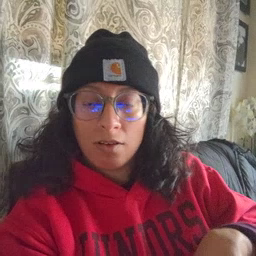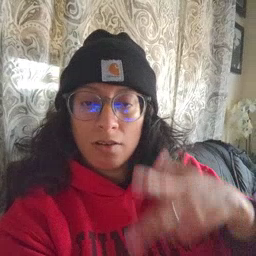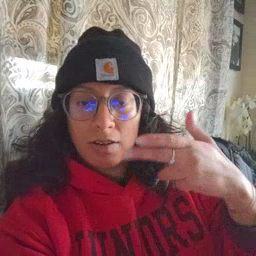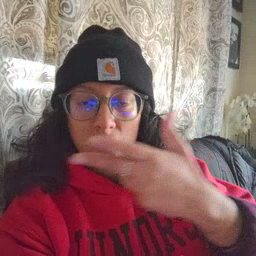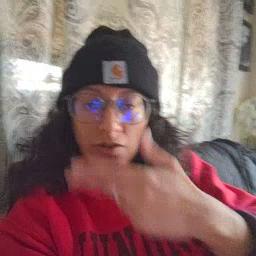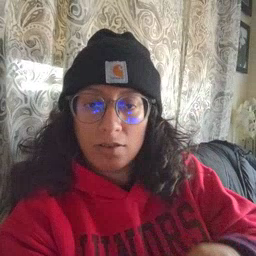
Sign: scissors